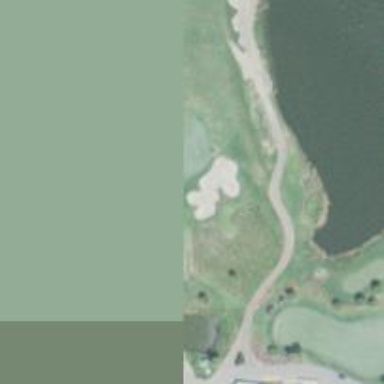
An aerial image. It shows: View of golf hole.